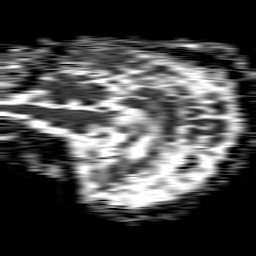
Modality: ADC
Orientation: sagittal
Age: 60
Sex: male
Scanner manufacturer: philips
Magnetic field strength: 1.5 T
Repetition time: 4.6 s
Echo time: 0.09059 s